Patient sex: M
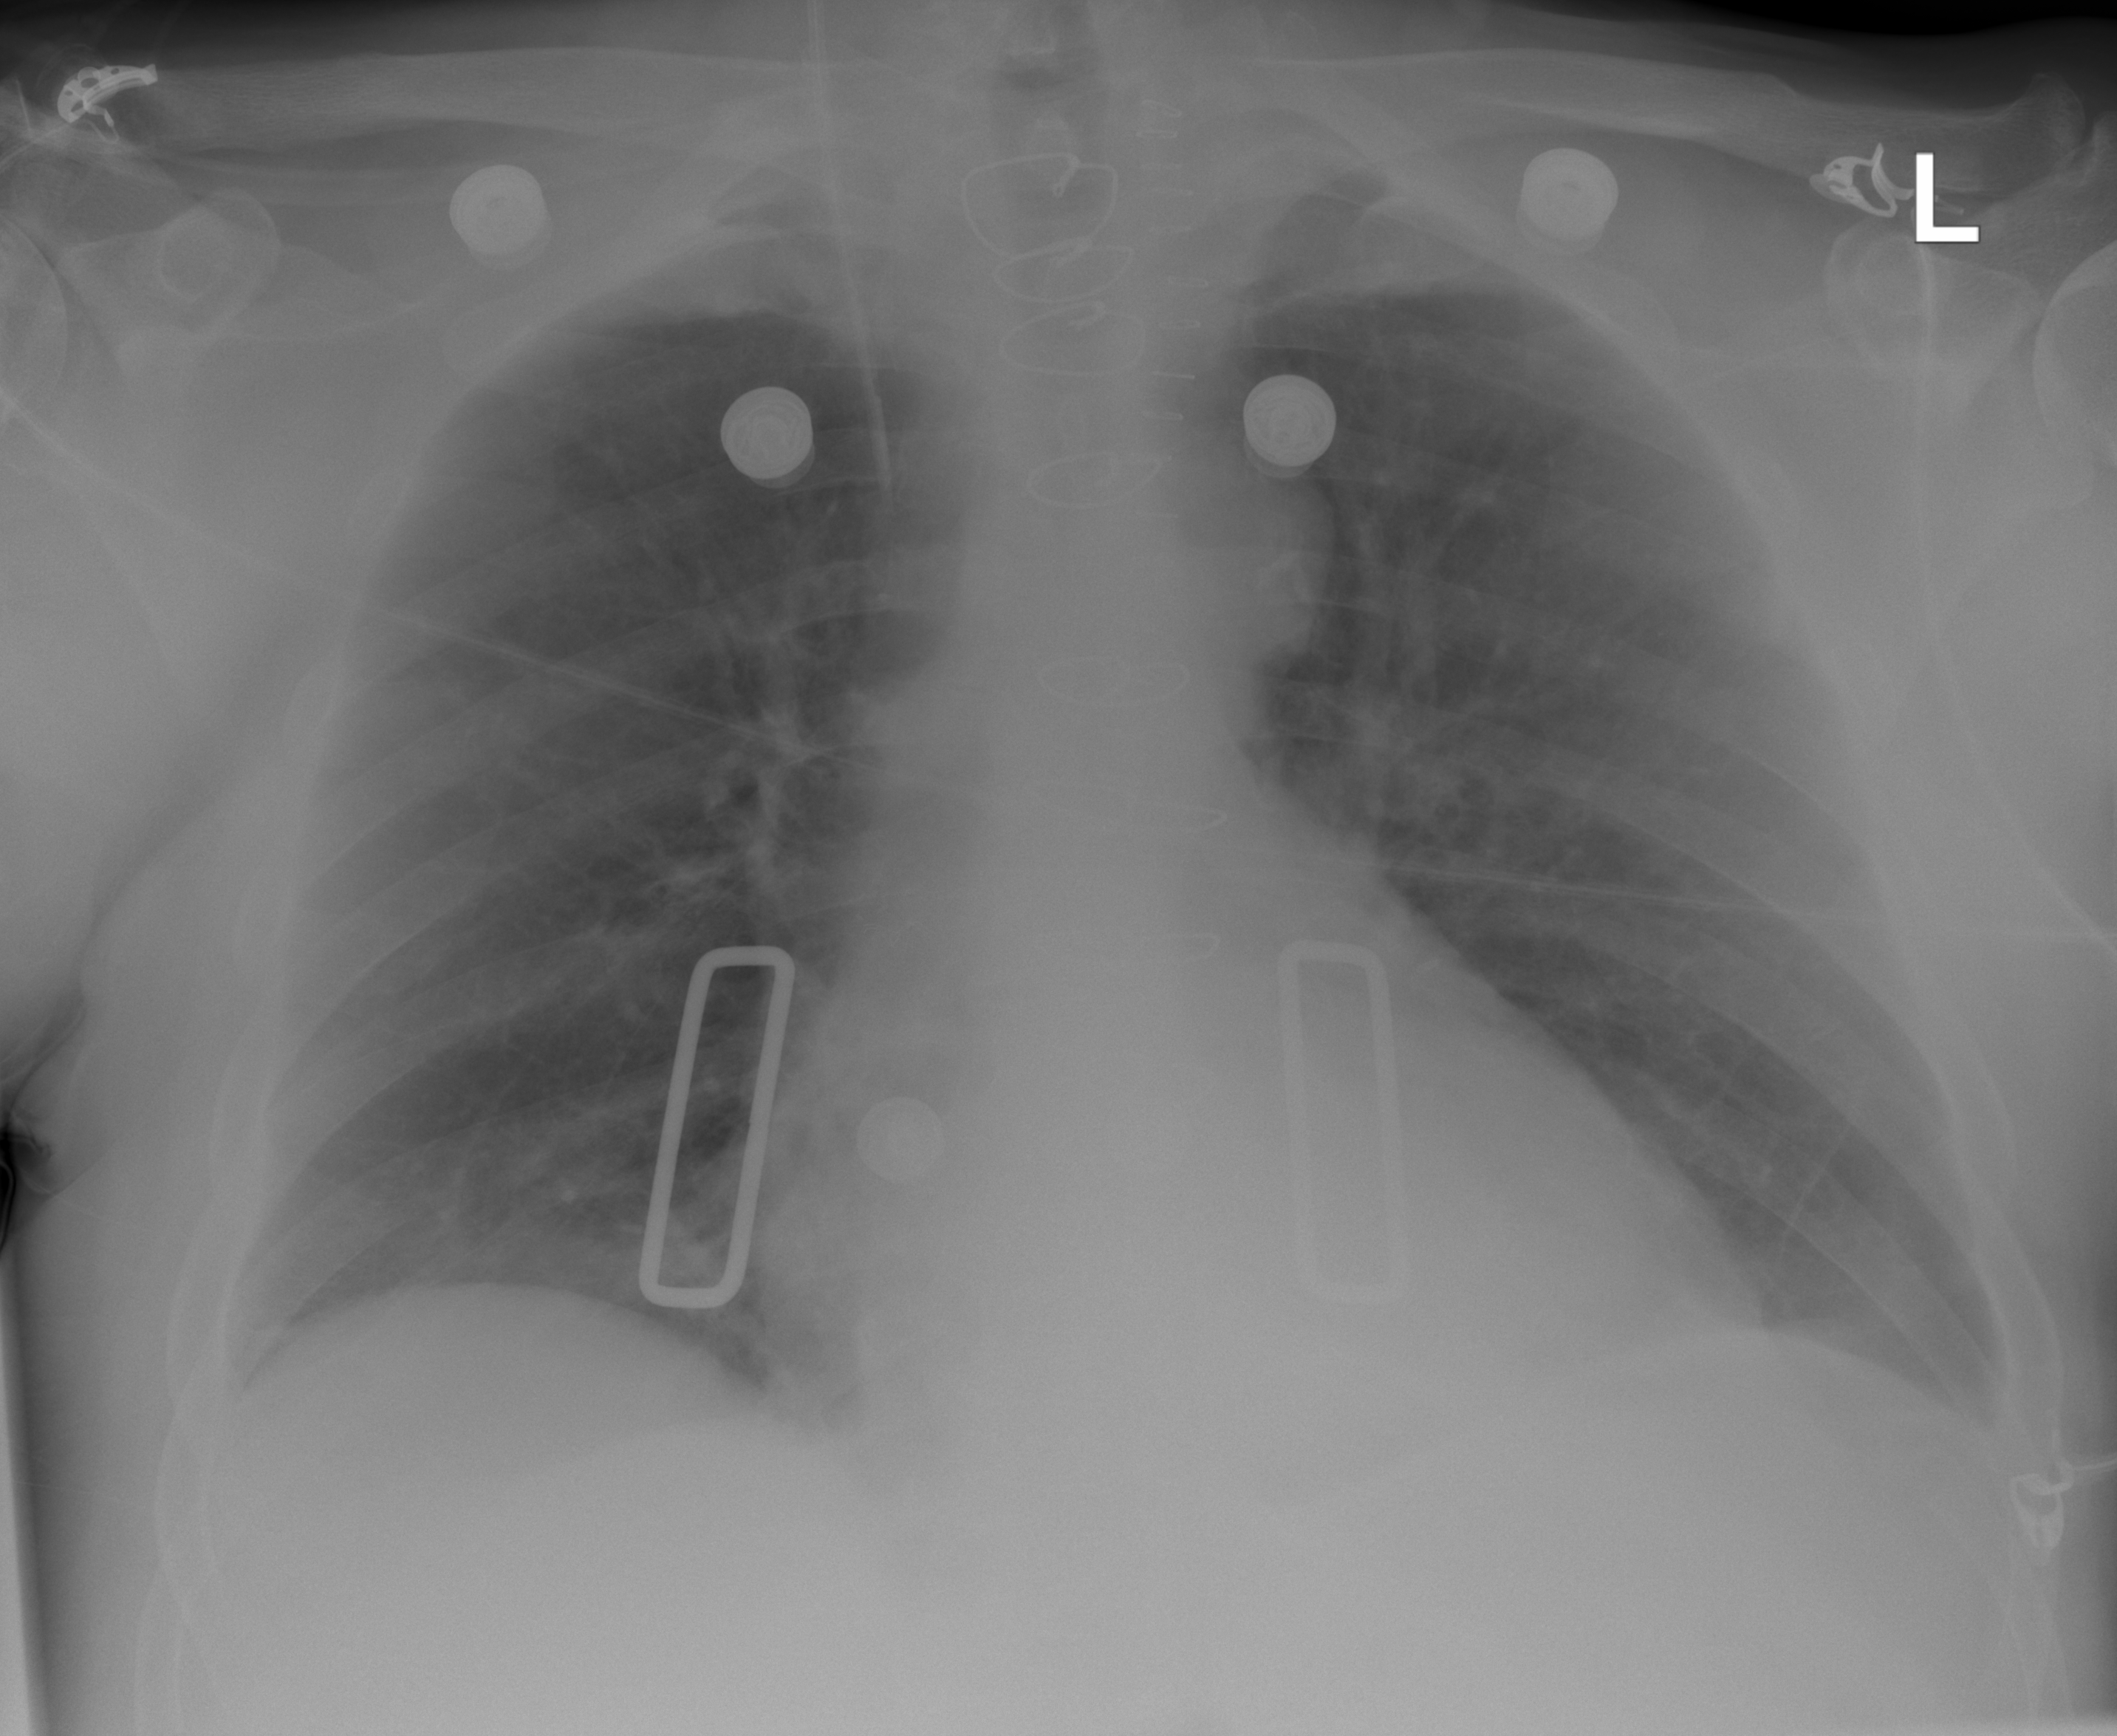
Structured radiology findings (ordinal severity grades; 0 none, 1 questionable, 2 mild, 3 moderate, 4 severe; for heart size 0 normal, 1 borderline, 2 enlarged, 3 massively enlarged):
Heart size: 0
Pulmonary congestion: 0
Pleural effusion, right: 2
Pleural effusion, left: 2
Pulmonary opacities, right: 0
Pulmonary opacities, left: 0
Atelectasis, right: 0
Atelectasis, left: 0